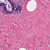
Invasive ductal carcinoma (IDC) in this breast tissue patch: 0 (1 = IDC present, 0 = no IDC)